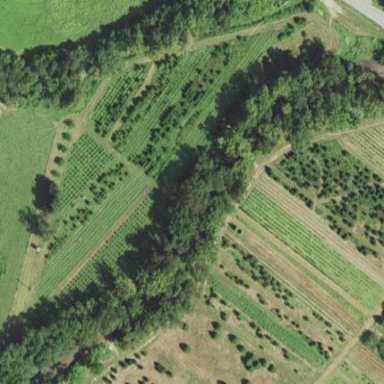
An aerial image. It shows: Plant nursery with trees.